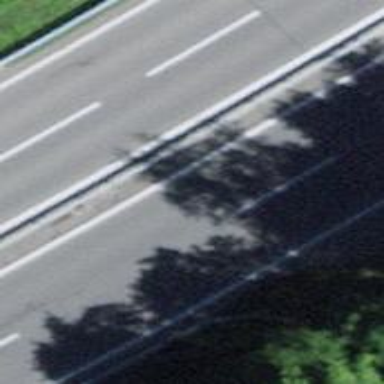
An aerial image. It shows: Motorway bridge.